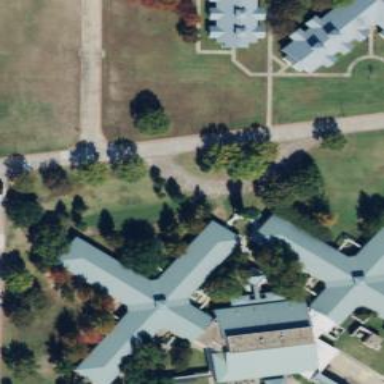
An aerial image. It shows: Nursing home building.